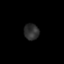
Tissue: prostate
Cell type: Myeloid cells
Senescence score: 0.3327
Nuclear area (px): 234
Mean DAPI intensity: 46.282